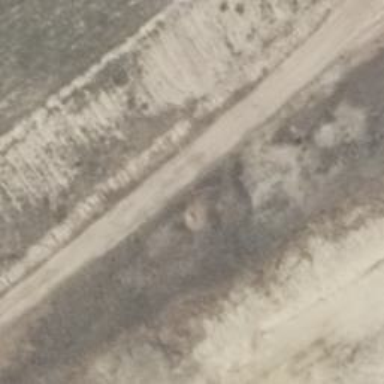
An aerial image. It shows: Culvert tunnel.